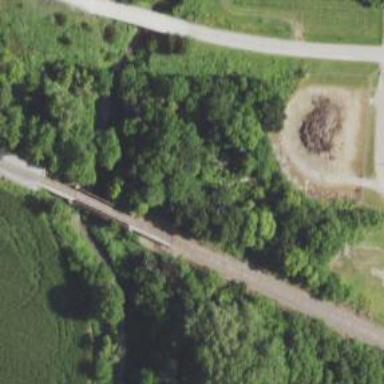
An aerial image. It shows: Railway bridge.